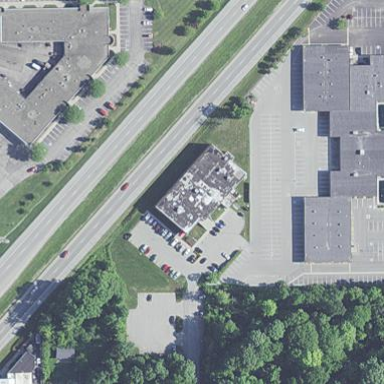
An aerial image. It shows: Retail building.